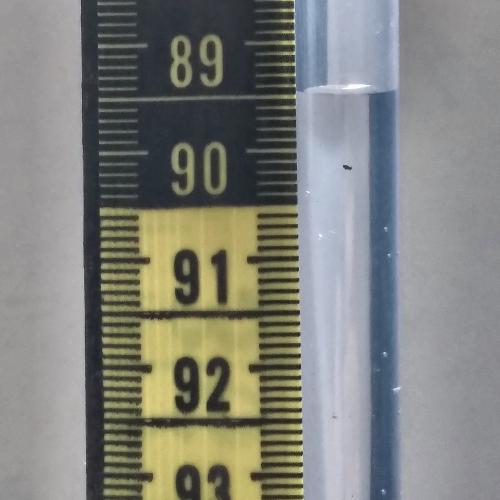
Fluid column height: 89.5 cm